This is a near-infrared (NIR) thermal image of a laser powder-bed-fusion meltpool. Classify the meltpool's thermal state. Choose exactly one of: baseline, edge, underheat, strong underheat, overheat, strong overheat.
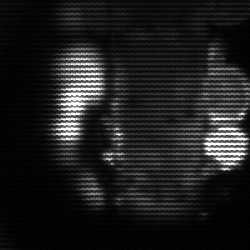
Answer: strong underheat